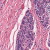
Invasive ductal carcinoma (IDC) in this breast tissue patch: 0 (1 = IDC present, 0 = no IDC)